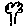
Label: tree